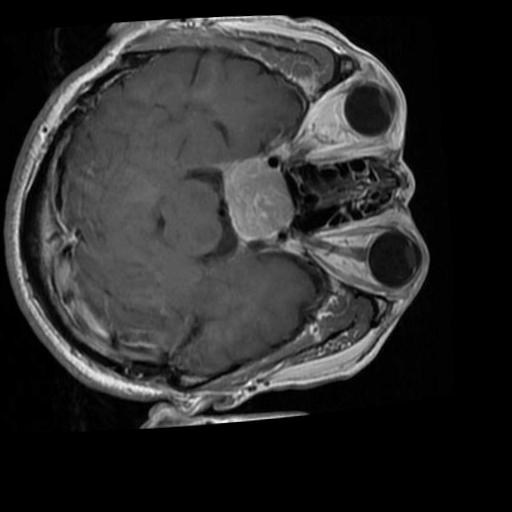
Label: brain_tumor